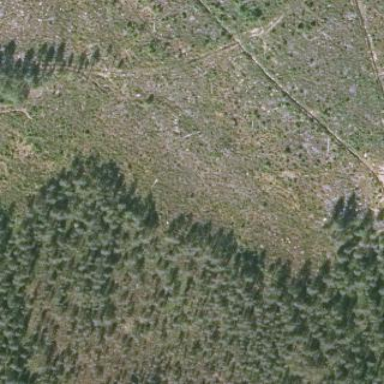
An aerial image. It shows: Needle-leaved woodland.